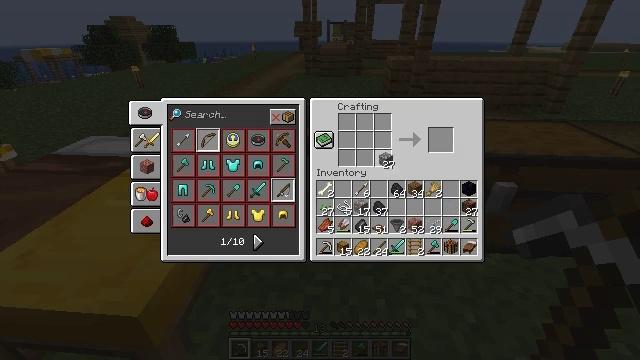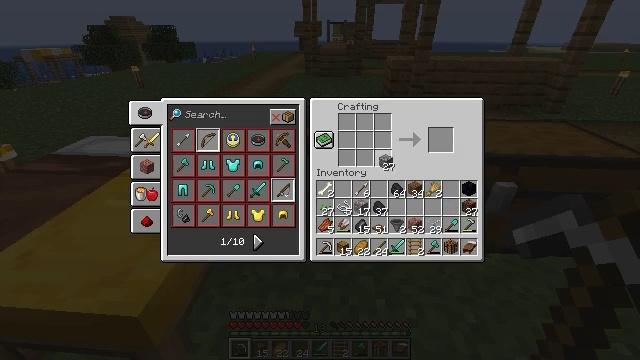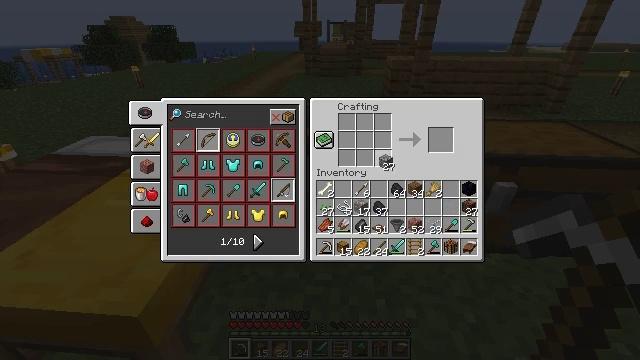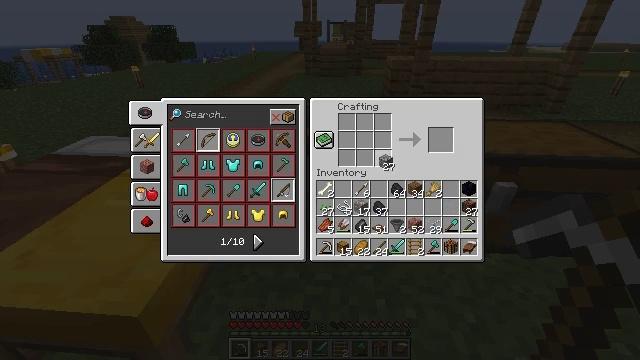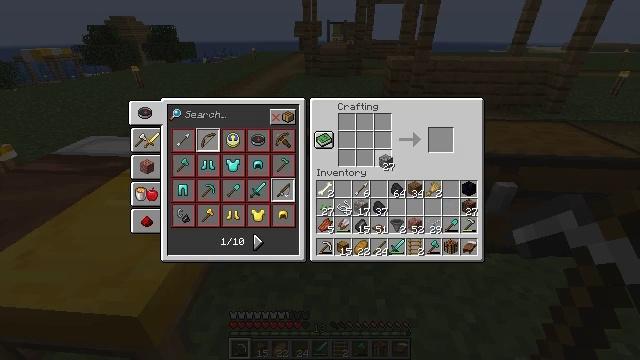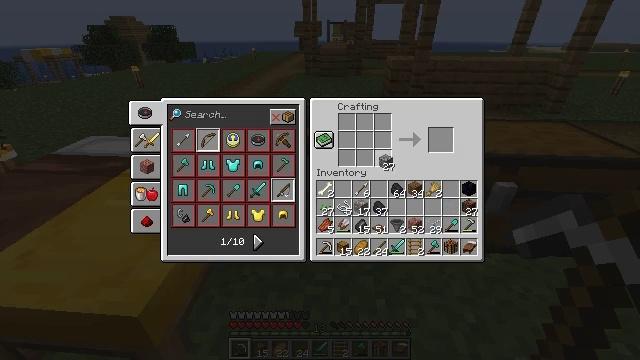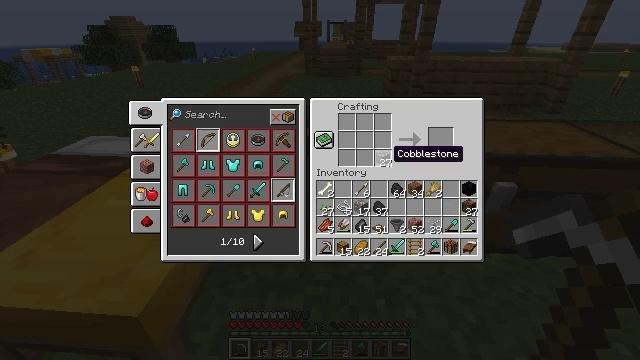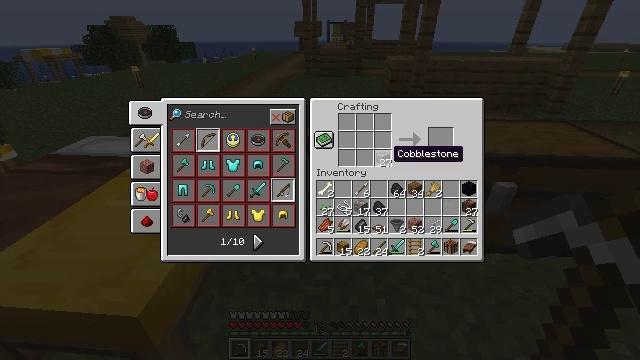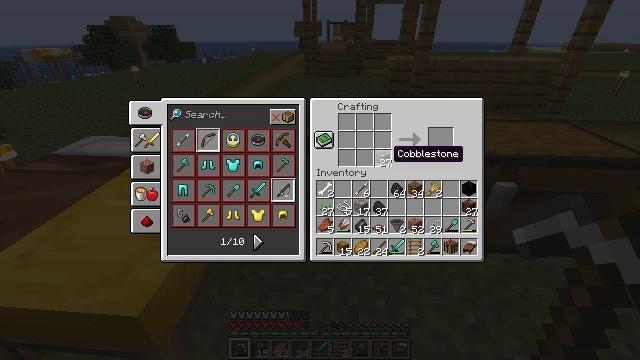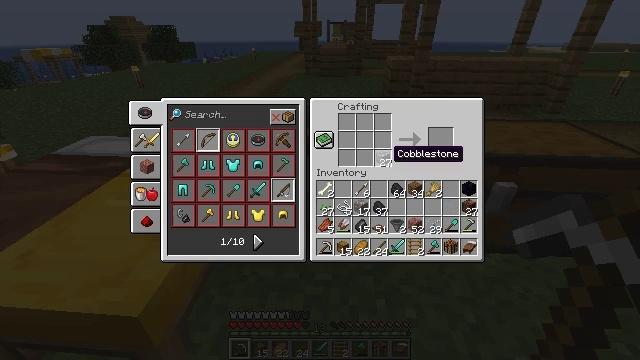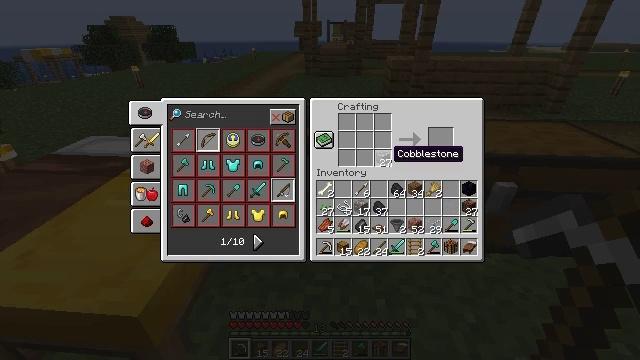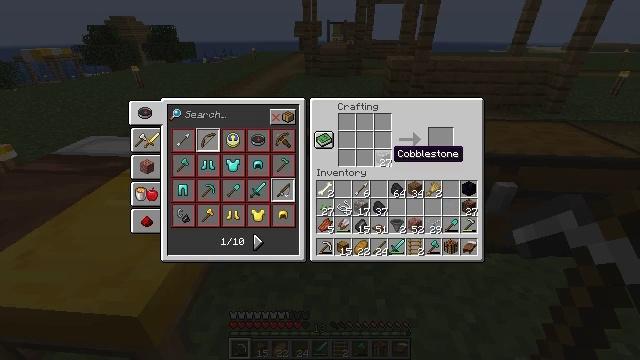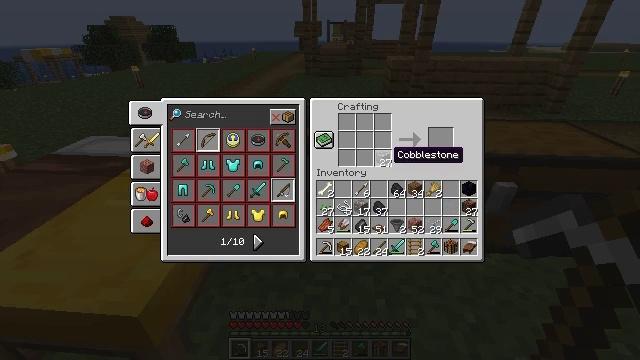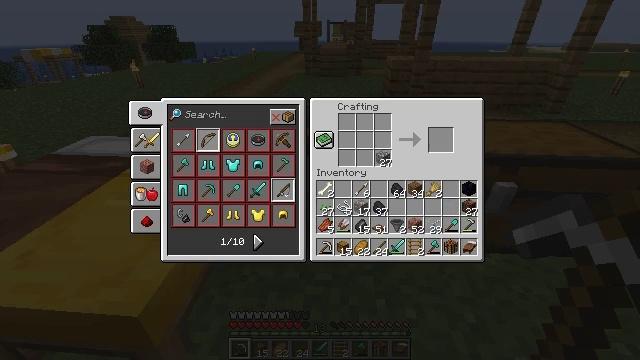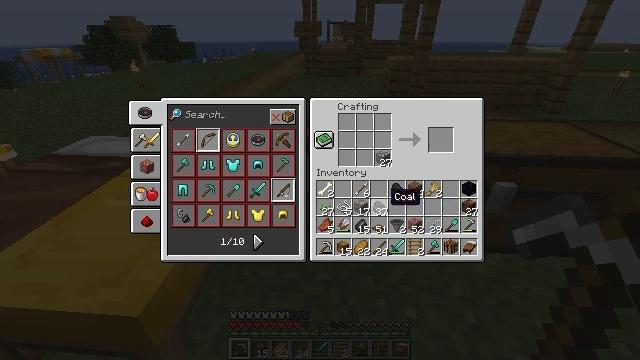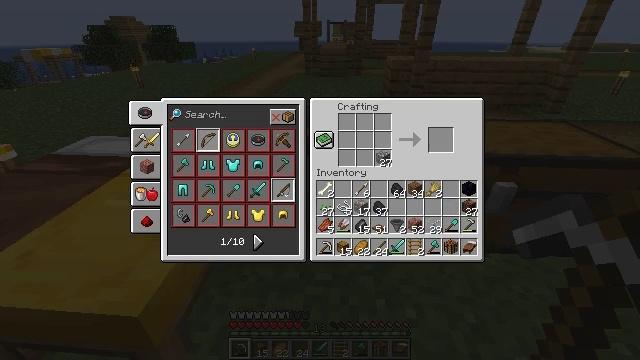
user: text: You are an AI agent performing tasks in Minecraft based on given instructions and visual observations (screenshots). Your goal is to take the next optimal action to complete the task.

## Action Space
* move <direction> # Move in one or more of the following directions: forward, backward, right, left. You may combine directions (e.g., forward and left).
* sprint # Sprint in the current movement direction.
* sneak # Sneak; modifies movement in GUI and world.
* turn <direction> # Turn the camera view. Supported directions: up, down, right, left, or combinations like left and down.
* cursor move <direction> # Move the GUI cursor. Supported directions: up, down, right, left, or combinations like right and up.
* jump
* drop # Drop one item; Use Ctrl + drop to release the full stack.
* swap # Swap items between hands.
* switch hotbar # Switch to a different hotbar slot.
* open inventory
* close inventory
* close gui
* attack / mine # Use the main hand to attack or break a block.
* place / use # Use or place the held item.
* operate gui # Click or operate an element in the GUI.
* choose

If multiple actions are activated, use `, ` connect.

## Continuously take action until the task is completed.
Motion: motion action
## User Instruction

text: Craft a lever.
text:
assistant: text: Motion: no_op
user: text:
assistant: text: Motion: no_op
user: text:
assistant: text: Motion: operate gui
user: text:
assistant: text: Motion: operate gui
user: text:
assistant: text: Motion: operate gui
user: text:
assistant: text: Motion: no_op
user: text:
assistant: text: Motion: no_op
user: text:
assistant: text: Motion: no_op
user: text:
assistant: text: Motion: no_op
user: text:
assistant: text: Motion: no_op
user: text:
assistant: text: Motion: no_op
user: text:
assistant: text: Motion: no_op
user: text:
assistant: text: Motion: cursor move down
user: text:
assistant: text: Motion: cursor move down
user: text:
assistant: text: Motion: cursor move down
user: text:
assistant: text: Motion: no_op
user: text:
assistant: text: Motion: no_op
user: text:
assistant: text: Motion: no_op
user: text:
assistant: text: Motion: no_op
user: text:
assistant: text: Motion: no_op
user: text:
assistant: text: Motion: no_op
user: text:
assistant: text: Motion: operate gui
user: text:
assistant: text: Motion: cursor move up, operate gui
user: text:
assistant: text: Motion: cursor move up
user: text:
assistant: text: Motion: cursor move up
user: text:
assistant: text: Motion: cursor move up
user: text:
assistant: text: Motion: cursor move up
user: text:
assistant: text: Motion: no_op
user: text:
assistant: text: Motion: no_op
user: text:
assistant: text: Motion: no_op